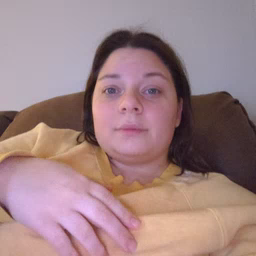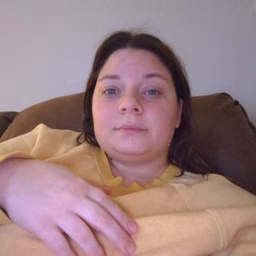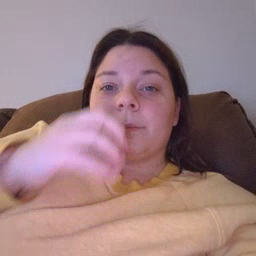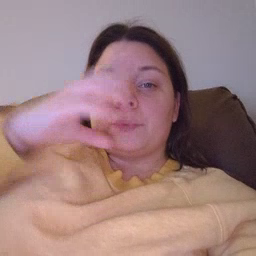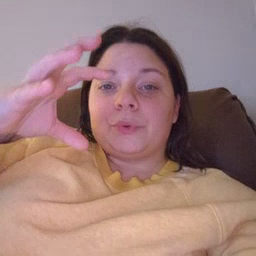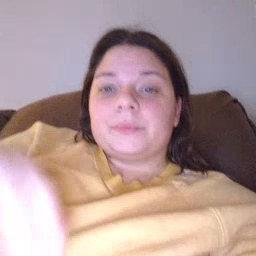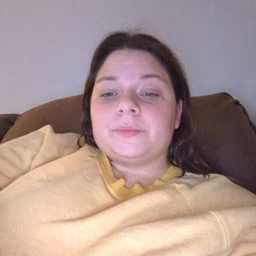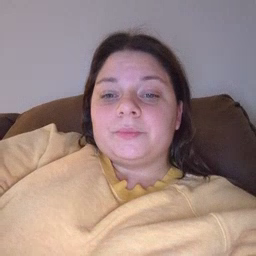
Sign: balloon